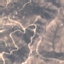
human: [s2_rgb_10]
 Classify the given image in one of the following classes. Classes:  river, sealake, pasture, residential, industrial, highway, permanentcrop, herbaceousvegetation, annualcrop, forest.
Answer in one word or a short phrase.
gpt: HerbaceousVegetation